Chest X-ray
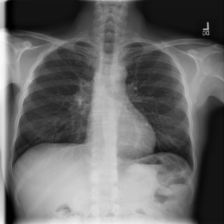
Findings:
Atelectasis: negative
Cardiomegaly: negative
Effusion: negative
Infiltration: negative
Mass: negative
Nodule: negative
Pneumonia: negative
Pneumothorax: negative
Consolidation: negative
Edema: negative
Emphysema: negative
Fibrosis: negative
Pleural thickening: negative
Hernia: negative